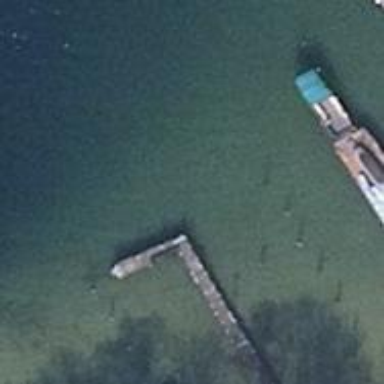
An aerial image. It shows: Man-made pier.